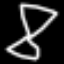
Label: hourglass